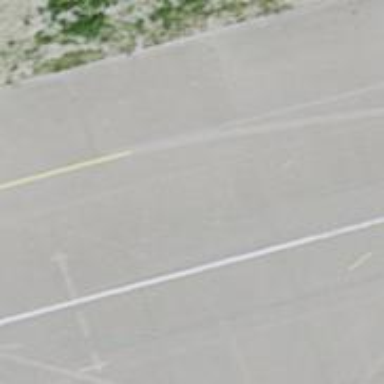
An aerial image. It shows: Image of taxiway at airport.